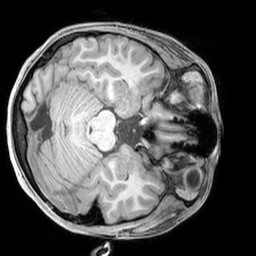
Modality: T1w
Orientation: axial
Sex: female
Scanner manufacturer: siemens
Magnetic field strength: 3 T
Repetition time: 2.3 s
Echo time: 0.00226 s